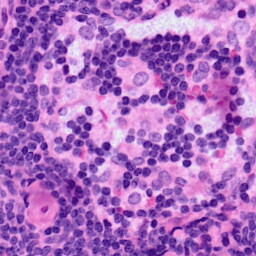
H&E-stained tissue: LymphNode